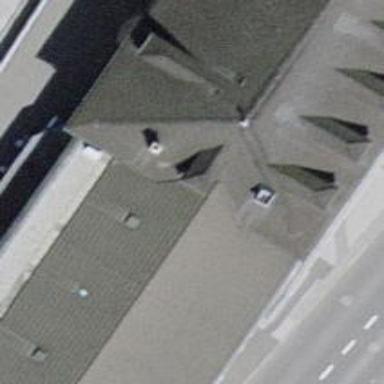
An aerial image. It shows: Cafe.